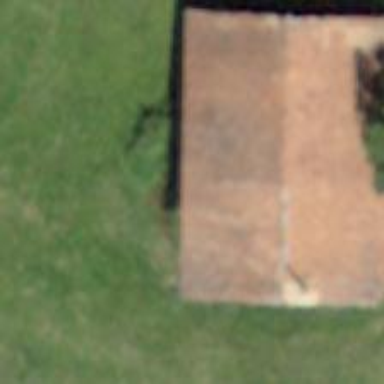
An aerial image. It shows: Barn.